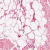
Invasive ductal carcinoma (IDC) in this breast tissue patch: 0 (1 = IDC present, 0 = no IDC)